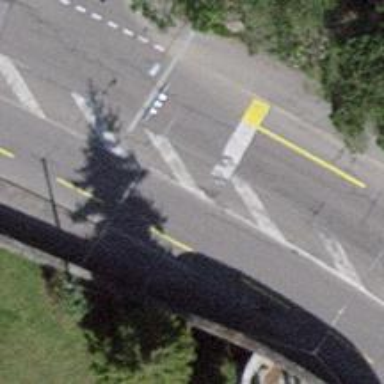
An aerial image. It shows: Road with traffic signals.